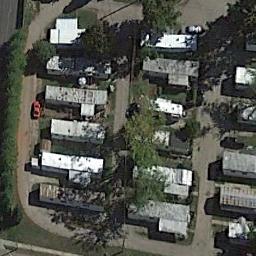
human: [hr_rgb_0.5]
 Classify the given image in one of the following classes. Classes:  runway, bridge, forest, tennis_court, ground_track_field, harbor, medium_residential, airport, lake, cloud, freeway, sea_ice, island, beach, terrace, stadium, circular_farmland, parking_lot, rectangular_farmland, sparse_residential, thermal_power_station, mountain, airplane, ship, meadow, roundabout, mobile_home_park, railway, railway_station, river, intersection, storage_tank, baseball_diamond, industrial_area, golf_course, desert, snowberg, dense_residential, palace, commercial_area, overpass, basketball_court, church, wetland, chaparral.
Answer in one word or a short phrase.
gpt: mobile_home_park